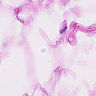
Metastatic tissue present: no